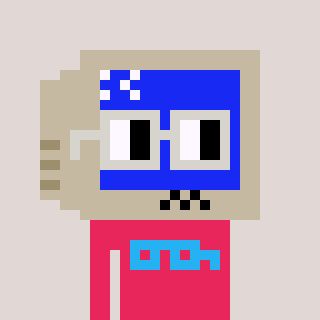
a pixel art character with square light gray glasses, a old monitor-shaped head and a redpinkish-colored body on a warm background